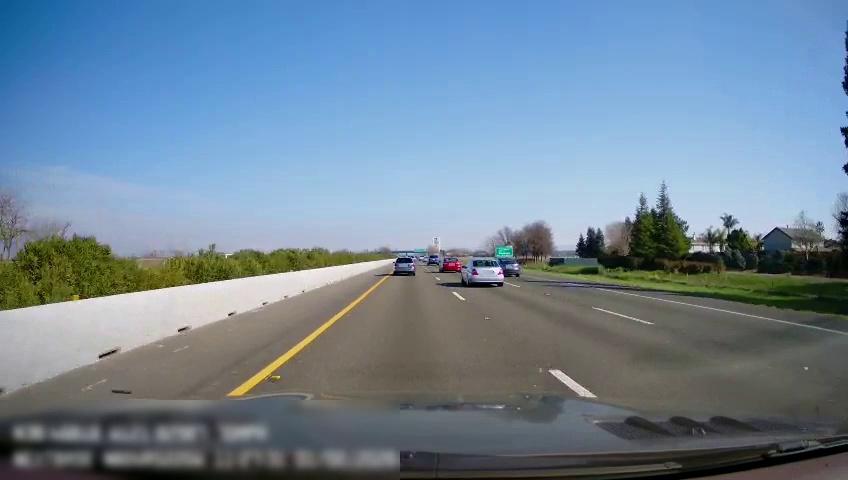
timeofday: Day
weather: Sunny
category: Drivable Space
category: Vehicles | SUV
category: Vehicles | Car
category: Vehicles | Car
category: Vehicles | SUV
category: Vehicles | Car
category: Lanes | Current Lane
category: Lanes | Current Lane
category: Lanes | Alternate Lane
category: Lanes | Alternate Lane
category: Traffic | Signs